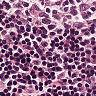
Metastatic tissue present: no